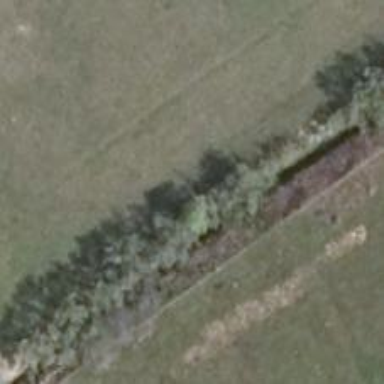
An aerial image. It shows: Row of deciduous broadleaved trees.